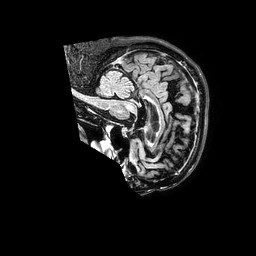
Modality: FLAIR
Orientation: sagittal
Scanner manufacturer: philips
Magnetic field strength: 1.5 T
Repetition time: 8 s
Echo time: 0.3011 s